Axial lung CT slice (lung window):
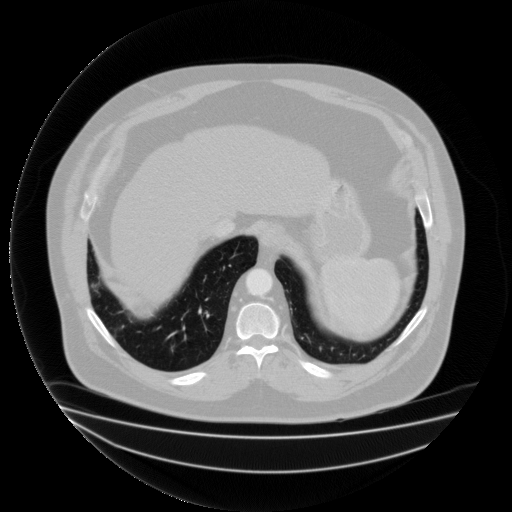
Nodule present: no